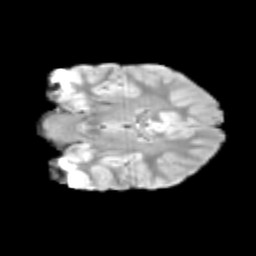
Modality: T2w
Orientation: coronal
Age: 11
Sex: male
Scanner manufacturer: siemens
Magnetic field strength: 3 T
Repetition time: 3.8 s
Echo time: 0.07 s